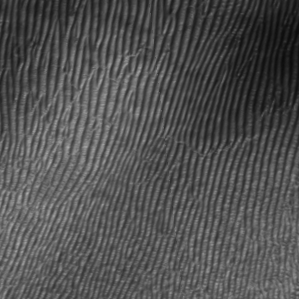
Label: frost